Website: crate-barrel
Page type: delivery-shipping
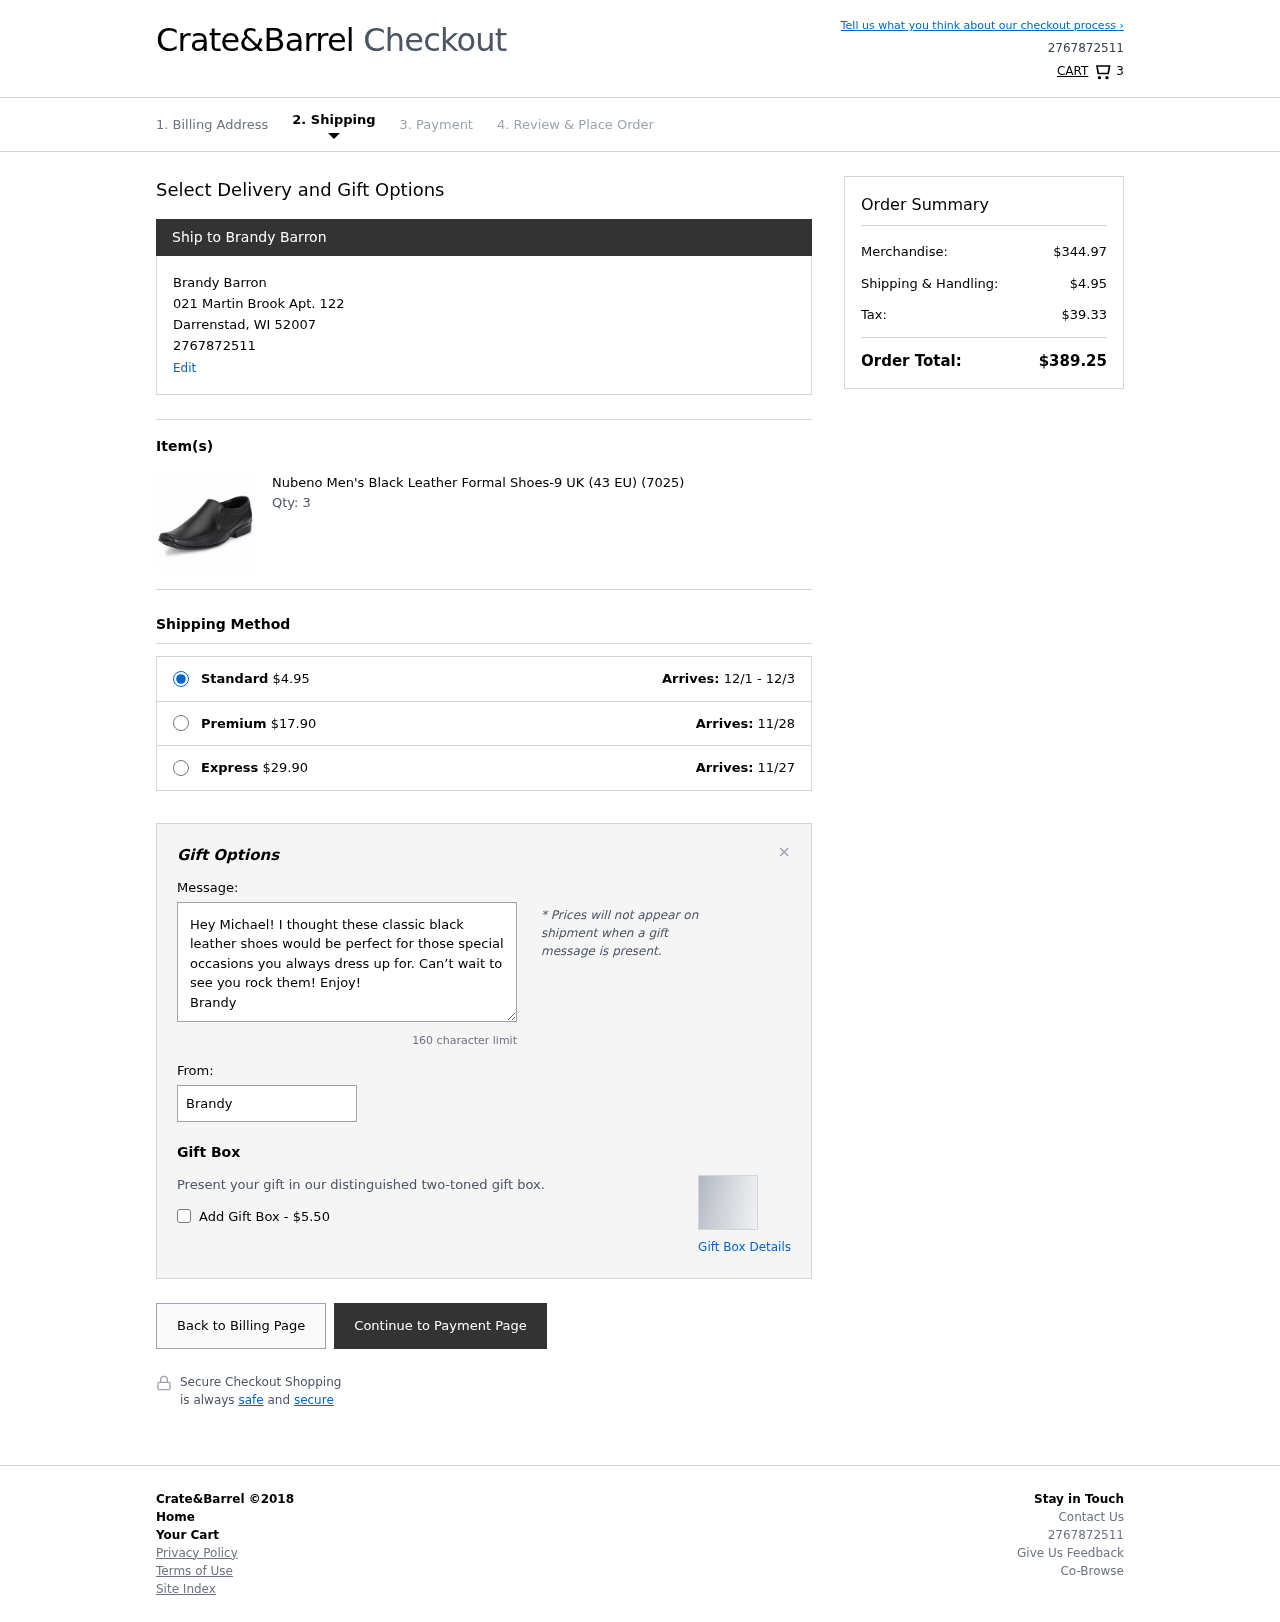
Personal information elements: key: PII_CITY
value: Darrenstad
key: PII_FULLNAME
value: Brandy Barron
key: PII_PHONE
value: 2767872511
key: PII_POSTCODE
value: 52007
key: PII_STATE_ABBR
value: WI
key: PII_STREET
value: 021 Martin Brook Apt. 122
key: PII_FIRSTNAME
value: Brandy
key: PII_LASTNAME
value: Barron
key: PII_FULLNAME2
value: Brandy Barron
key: PII_FULLNAME3
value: Brandy Barron
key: PII_FIRSTNAME2
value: Brandy
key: PII_FIRSTNAME3
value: Brandy
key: PII_LASTNAME2
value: Barron
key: PII_LASTNAME3
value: Barron
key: PII_FIRSTNAME_DERIVED
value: Brandy
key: PII_LASTNAME_DERIVED
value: Barron
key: PII_FULLNAME_DERIVED
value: Brandy Barron
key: PII_NAME_FULL_DERIVED
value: Brandy Barron
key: PII_PHONE_LINE
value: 2511
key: PII_PHONE_SUFFIX
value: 2511
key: PII_PHONE2
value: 2767872511
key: PII_PHONE3
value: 2767872511
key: PII_PHONE_NUMERIC
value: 2767872511
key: PII_PHONE_LINE_NUMERIC
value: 2511
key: PII_PHONE_SUFFIX_NUMERIC
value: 2511
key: PII_PHONE2_NUMERIC
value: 2767872511
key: PII_PHONE3_NUMERIC
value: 2767872511
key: PII_PHONE_DIGITS
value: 2767872511
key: PII_PHONE_LAST4
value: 2511
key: PII_GIFT_MESSAGE
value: Hey Michael! I thought these classic black leather shoes would be perfect for those special occasions you always dress up for. Can’t wait to see you rock them! Enjoy!
Brandy
Product elements: key: PRODUCT1_NAME
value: Nubeno Men's Black Leather Formal Shoes-9 UK (43 EU) (7025)
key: PRODUCT1_QUANTITY
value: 3
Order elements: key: ORDER_NUM_ITEMS
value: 3
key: ORDER_SHIPPING_COST
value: $4.95
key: ORDER_DELIVERY_DATE
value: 12/1 - 12/3
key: PREMIUM_SHIPPING_COST
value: $17.90
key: PREMIUM_DELIVERY_DATE
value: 11/28
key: EXPRESS_SHIPPING_COST
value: $29.90
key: EXPRESS_DELIVERY_DATE
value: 11/27
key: ORDER_SUBTOTAL
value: $344.97
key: ORDER_SHIPPING_COST2
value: $4.95
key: ORDER_TAX
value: $39.33
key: ORDER_TOTAL
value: $389.25